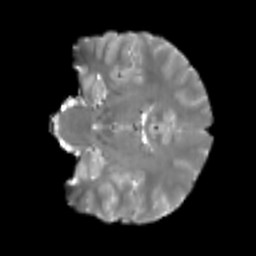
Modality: T2w
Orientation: coronal
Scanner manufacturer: siemens
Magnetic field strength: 3 T
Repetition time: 4 s
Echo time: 0.0594 s